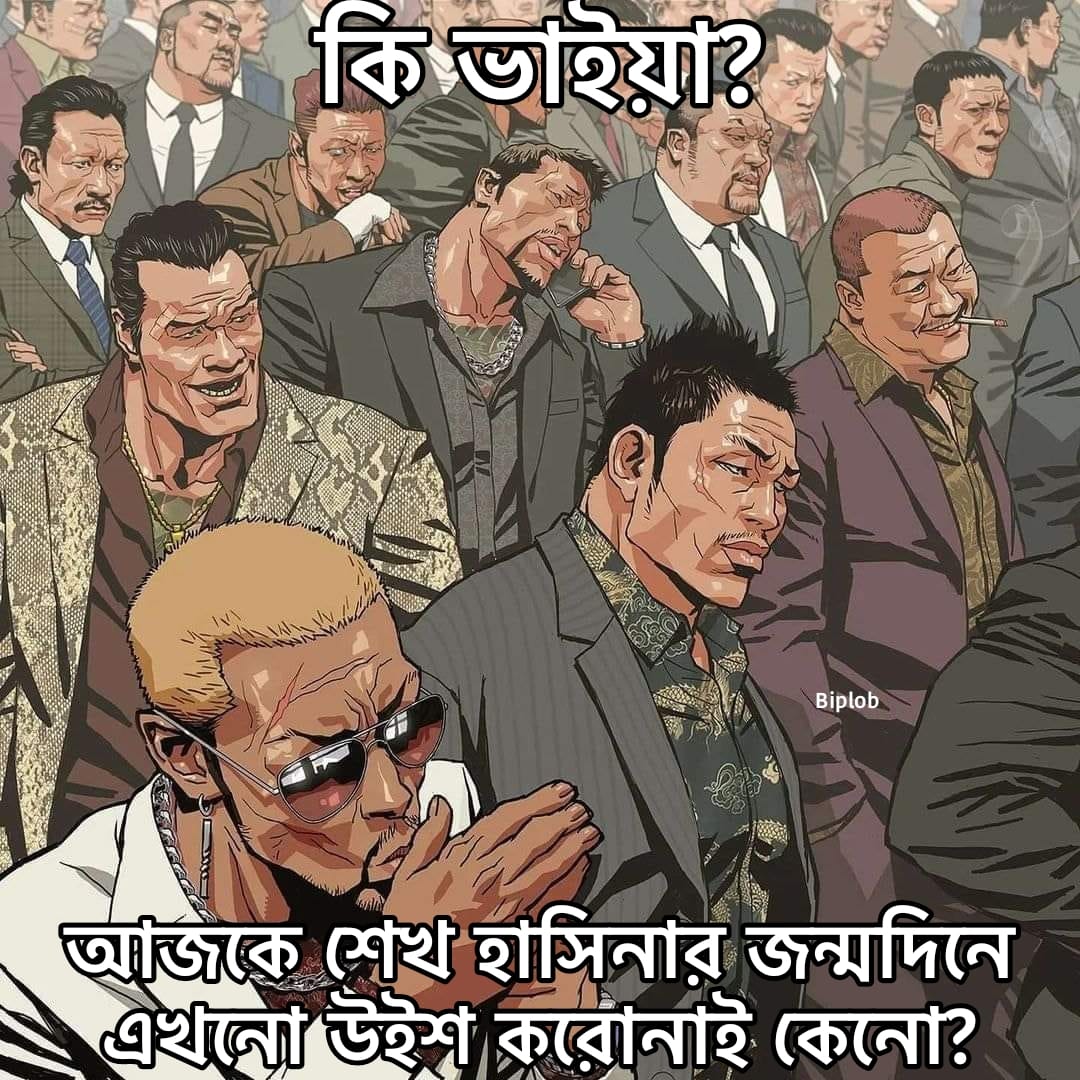
Text: কি ভাইয়া? আজকে শেখ হাসিনার জন্মদিনে এখনো উইশ করোনাই কেনো ?
Label: Hate
Hate category: Political
Targeted group: Organization